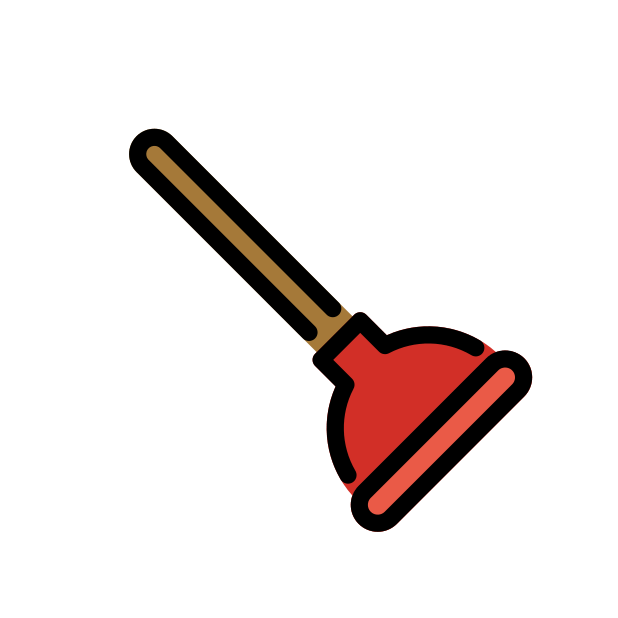
plunger